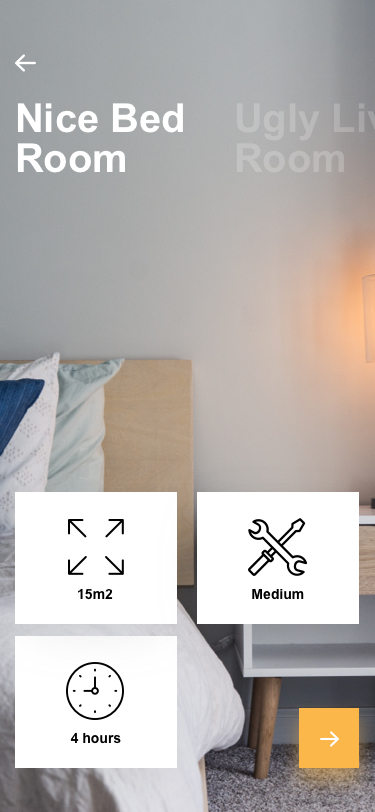
Text in this UI design:
Nice Bed
Room
Ugly Living Room
4 hours
15m2
Medium